Interaction volume radius: 10 \u00c5
Interaction volume height: 35 \u00c5
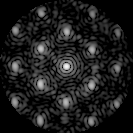
Disorder parameter: 0.3495